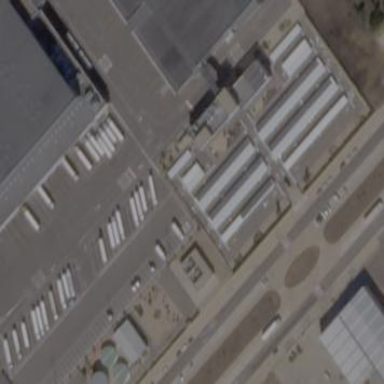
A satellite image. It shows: Parking area designated for trucks with the description "Parking Camiones".